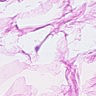
Metastatic tissue present: no